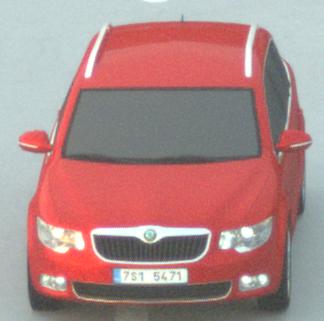
Make: Skoda
Model: Superb Combi 1.4 TSI
Detailed model: Superb (II) Combi
Model produced from: 2010/01
Model produced until: 2011/10
Doors: 5
Color: red
Road condition: dry road
Daytime: sunrise or sunset
Contrast: medium contrast